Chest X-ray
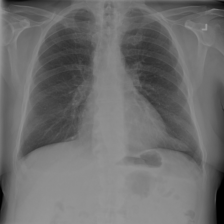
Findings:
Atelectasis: negative
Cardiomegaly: negative
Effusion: negative
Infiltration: negative
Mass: negative
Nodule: negative
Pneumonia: negative
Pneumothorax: negative
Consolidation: negative
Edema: negative
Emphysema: negative
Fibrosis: negative
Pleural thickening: negative
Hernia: negative